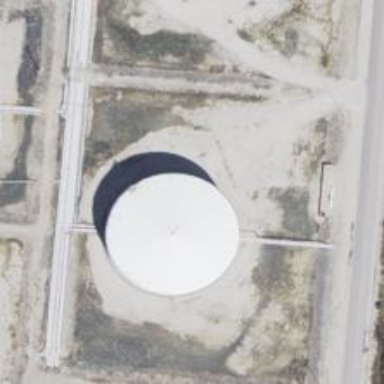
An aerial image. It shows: Storage tank which is man-made.